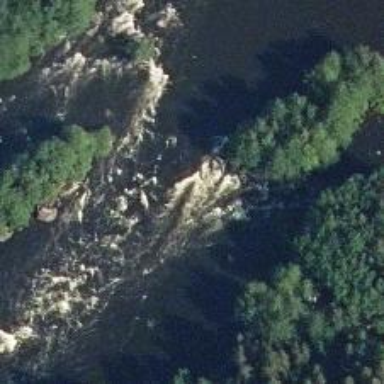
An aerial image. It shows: Rapids in the waterway.